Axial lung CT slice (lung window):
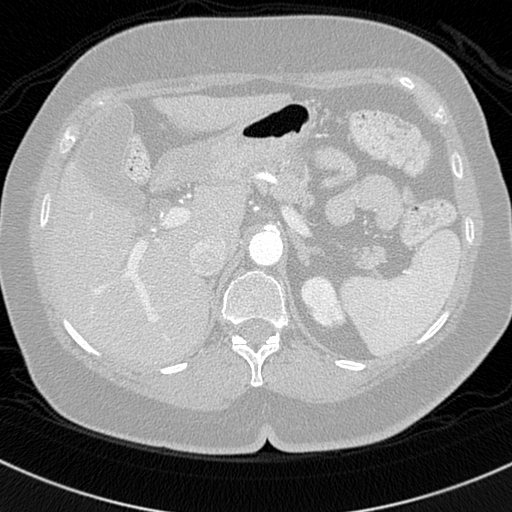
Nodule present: no